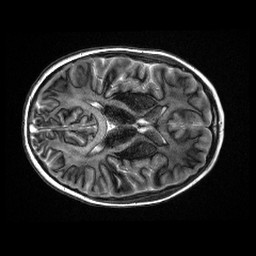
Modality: MP2RAGE
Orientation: axial
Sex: female
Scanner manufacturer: siemens
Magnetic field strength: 3 T
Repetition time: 5 s
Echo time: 0.00355 s